Field crop: maize
Growth stage: 2
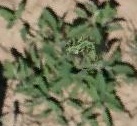
Species: atriplex